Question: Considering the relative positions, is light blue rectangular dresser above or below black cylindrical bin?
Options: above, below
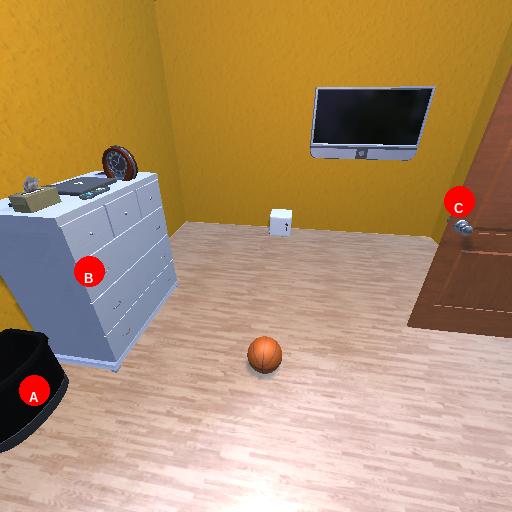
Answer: above